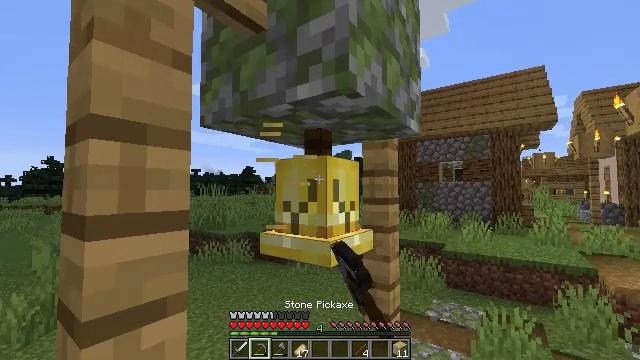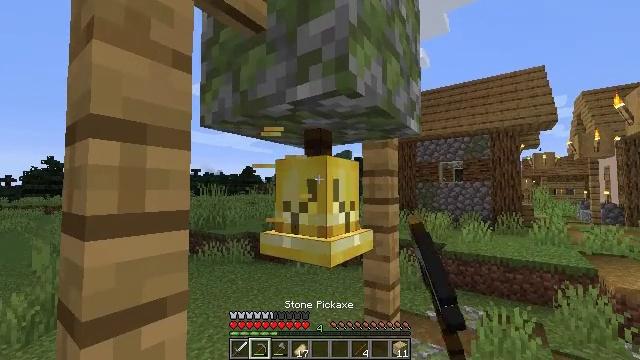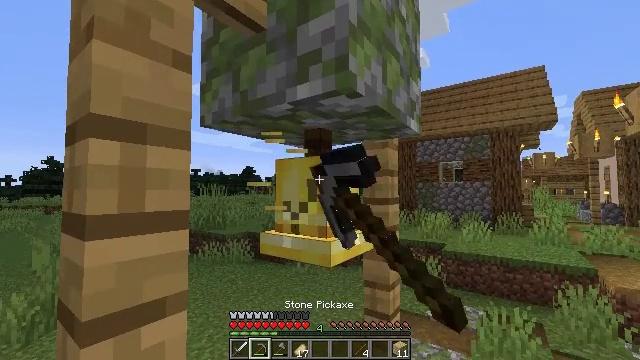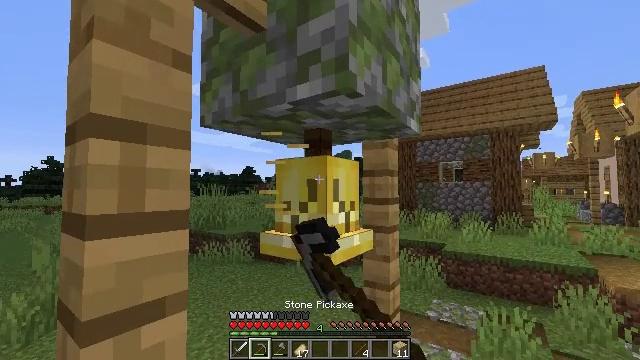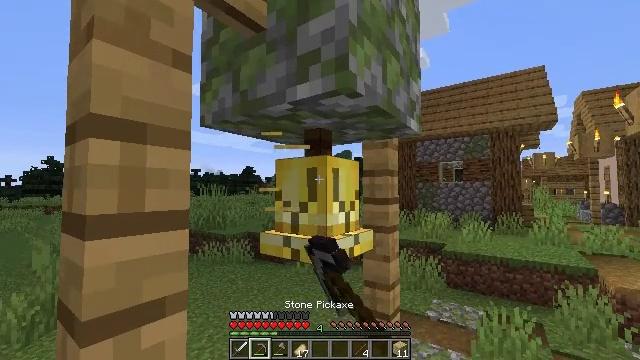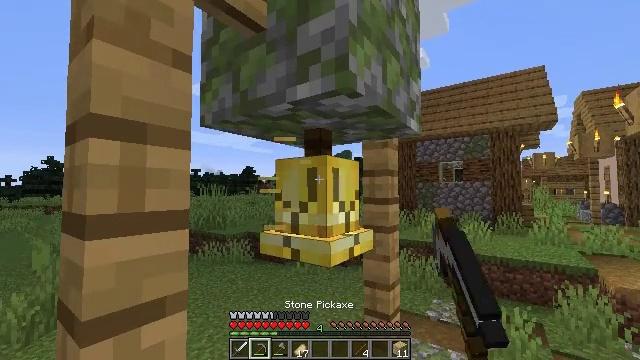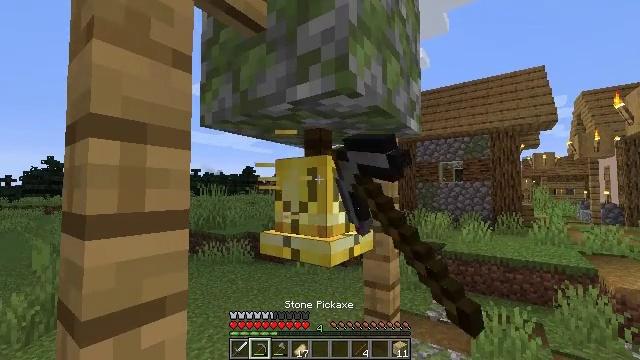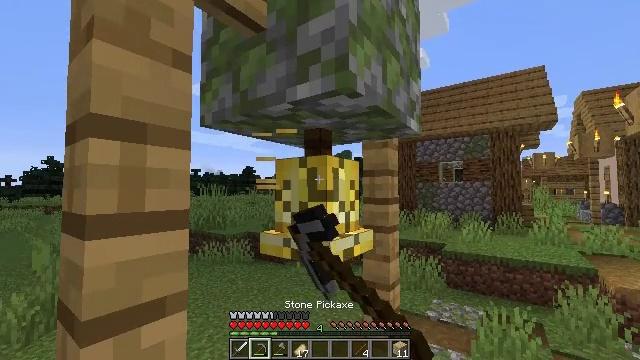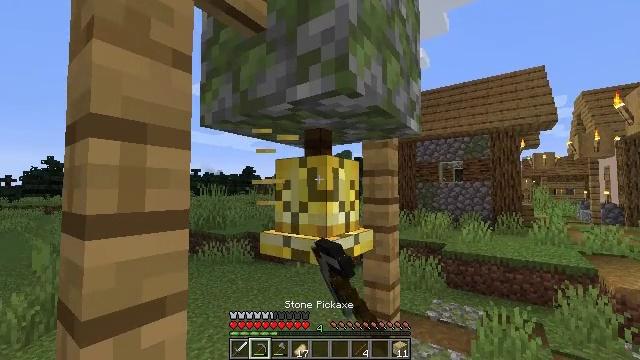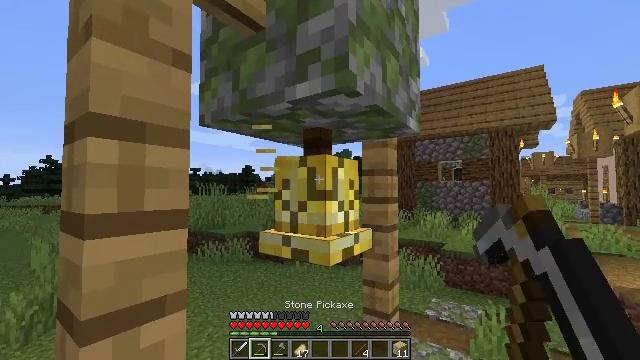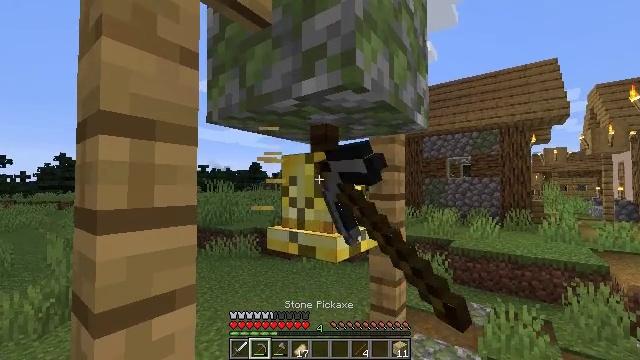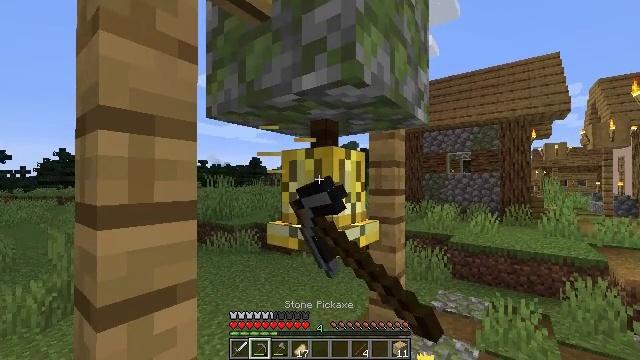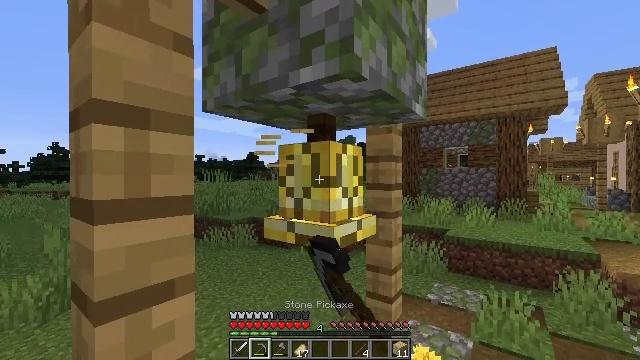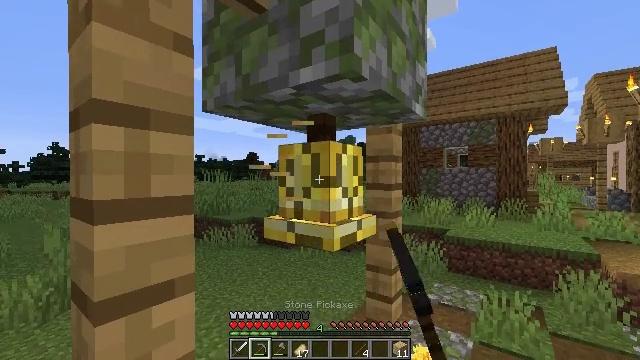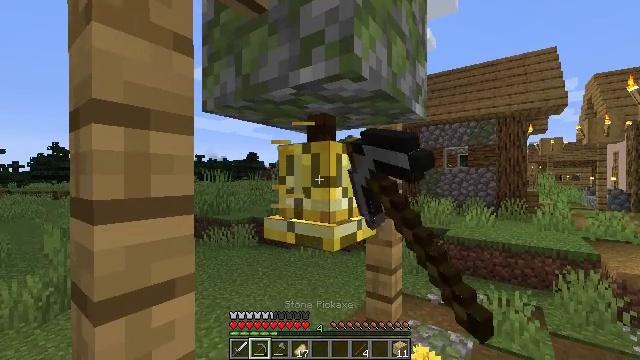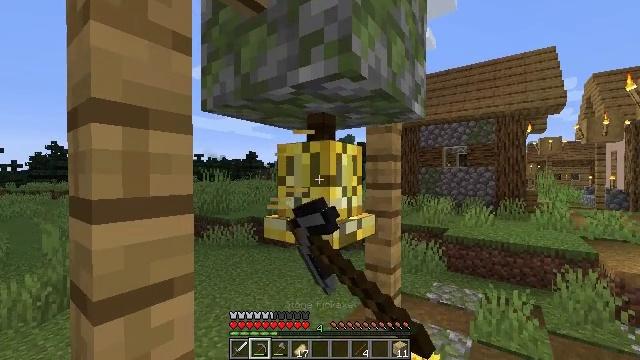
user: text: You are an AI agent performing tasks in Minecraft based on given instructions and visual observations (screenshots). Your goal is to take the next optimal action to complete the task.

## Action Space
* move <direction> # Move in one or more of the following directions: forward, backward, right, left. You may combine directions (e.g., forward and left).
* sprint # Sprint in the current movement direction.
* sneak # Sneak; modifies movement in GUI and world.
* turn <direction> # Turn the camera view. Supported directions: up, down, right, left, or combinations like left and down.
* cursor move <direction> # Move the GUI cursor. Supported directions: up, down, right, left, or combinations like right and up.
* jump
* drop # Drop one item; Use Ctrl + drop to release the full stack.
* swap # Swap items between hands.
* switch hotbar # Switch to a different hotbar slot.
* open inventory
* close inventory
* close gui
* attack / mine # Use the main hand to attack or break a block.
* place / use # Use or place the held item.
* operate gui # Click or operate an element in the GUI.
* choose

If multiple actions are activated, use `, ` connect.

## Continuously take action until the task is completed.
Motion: motion action
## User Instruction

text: Collect the bell.
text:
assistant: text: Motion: attack / mine
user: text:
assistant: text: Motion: attack / mine
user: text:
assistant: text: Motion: attack / mine
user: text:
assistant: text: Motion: attack / mine
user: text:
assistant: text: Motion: attack / mine
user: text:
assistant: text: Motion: attack / mine
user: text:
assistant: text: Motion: attack / mine
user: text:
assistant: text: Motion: attack / mine
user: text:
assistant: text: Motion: attack / mine
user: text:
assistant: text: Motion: turn left, attack / mine
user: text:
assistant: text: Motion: turn down, attack / mine
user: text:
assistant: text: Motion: turn down, attack / mine
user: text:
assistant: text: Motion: attack / mine
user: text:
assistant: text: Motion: attack / mine
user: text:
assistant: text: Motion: attack / mine
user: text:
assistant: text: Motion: attack / mine
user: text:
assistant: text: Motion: turn down, attack / mine
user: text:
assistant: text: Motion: turn right and down, attack / mine
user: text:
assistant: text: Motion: attack / mine
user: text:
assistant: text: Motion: attack / mine
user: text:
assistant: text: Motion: turn right, attack / mine
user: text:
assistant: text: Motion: attack / mine
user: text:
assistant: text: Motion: attack / mine
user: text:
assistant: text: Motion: attack / mine
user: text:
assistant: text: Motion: attack / mine
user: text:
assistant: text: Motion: attack / mine
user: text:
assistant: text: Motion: attack / mine
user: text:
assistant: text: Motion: attack / mine
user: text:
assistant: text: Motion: attack / mine
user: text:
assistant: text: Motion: attack / mine